Question: I'm building a panel control that makes use of jQuery UI tabs, and looks like this:

The tabs are in the header and the tab panels are nested inside the parent element under a single containing ('div.form-panel-contents') that I use for expanding/collapsing the panel contents. The problem is when I collapse the containing div via slideUp, somehow Tabs detects that the tab panels container is not visible and applies the CSS class 'ui-tabs-hide' to each of the nested tab panels, which sets all tab panels to 'display: none'.
'ui-tabs-hide'
When I change the state of the containing div I want the state of the tab panels to remain intact, so that the slide up/down looks fluid. I'm also curious how the tool even detects that the parent element was collapsed in the first place.
'''
if ($.fn.tabs)
$(".ui-tabs").tabs();
'''
-
'''
<div class="widget ui-tabs form-panel-container">
<ul class="title_bar">
<li class="handle"><h5>New Panel Look - Test <span class="asterisk"></span></h5></li>
<li class="leaf"><a class="leaf_link" href="#tab_name_1">Tab Name 1</a></li>
<li class="leaf"><a class="leaf_link" href="#tab_name_2">Tab Name 2</a></li>
<li class="leaf"><a class="leaf_link" href="#tab_name_3">Tab Name 3</a></li>
<li class="handle_buttons"><a href="" class="handle_btn expand"></a><a href="" class="handle_btn question"></a></li>
</ul>
<div class="form-panel-contents">
<div>
<div id="tab_name_1">
<div class="text_area">
<div class="padder">
<p> content content content content content content content content content content content content content content content content content content</p>
</div>
</div>
<div class="action_bar">
<div class="pad">
<a href="" class="btn"><label></label>Name of Button</a>
</div>
</div>
</div><!-- end wrapper div -->
<div class="text_area" id="tab_name_2">
<div class="padder">
<textarea>content content content content content content content content content content content content</textarea>
</div>
</div>
<div class="text_area" id="tab_name_3">
<div class="padder">
<h5>Input Something<span class="asterisk"></span></h5>
<div class="title_container"><input type="text" id="title"></div>
</div>
</div>
</div>
</div>
</div>
'''
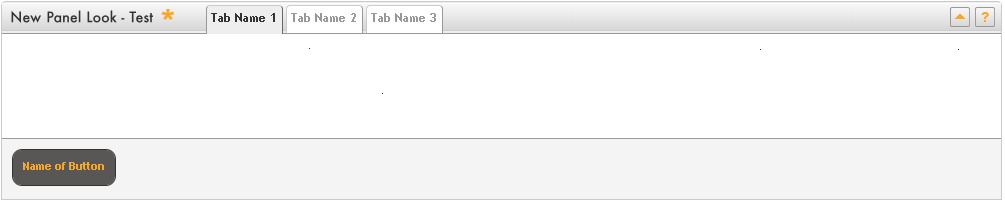
Answer: I figured out what the problem was. Apparently I had an extra 'anchor tag' that was being added into the 'li.handle_button' element, this anchor tag was not related to tabs but was for something custom. Just the presence of this tag threw a wrench into the jQuery tabs behavior. I changed this element to a span and now everything works great.